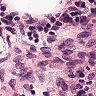
Metastatic tissue present: no